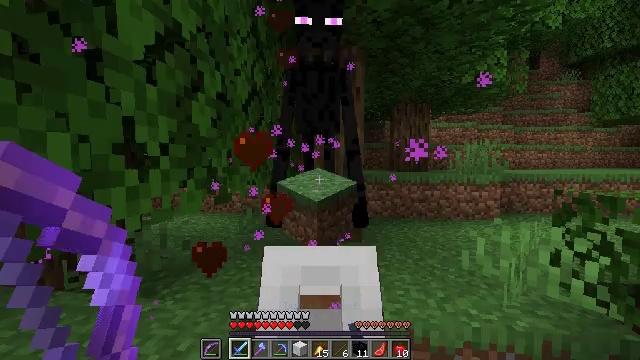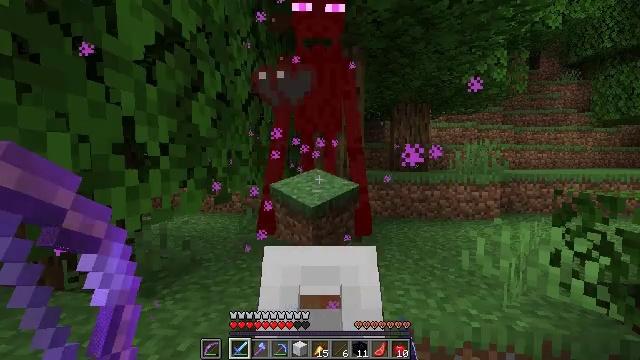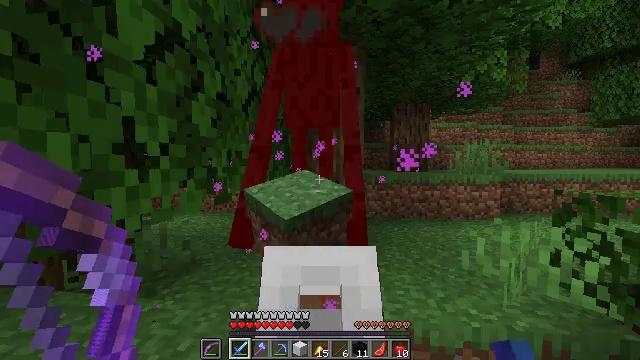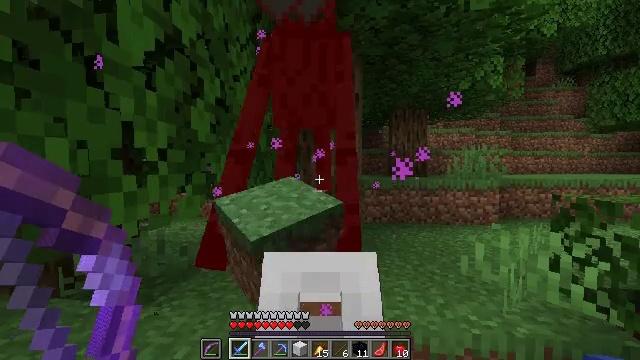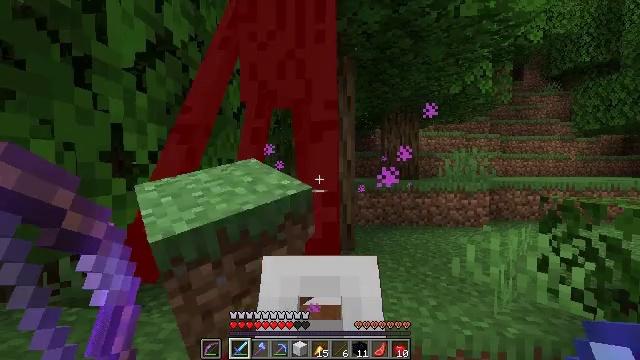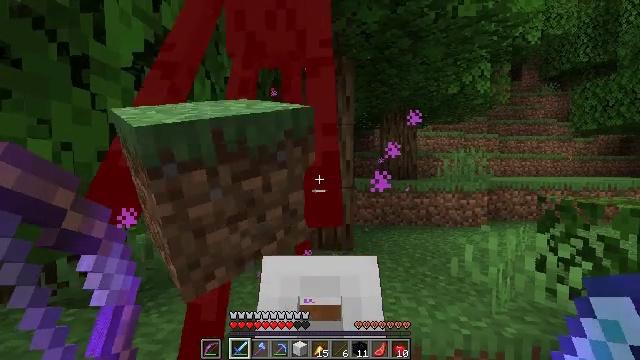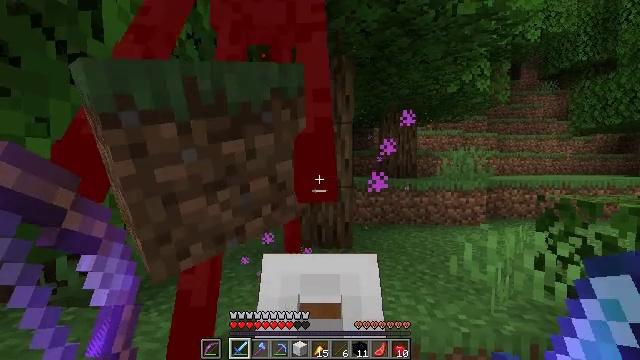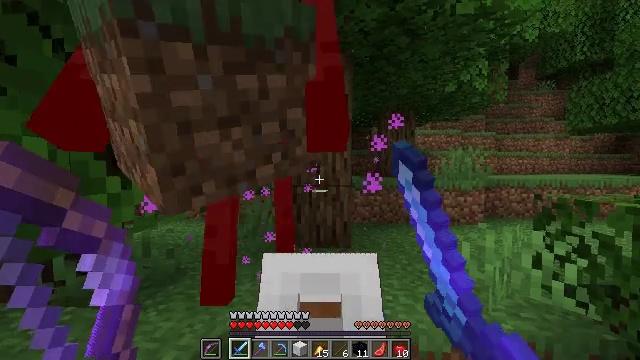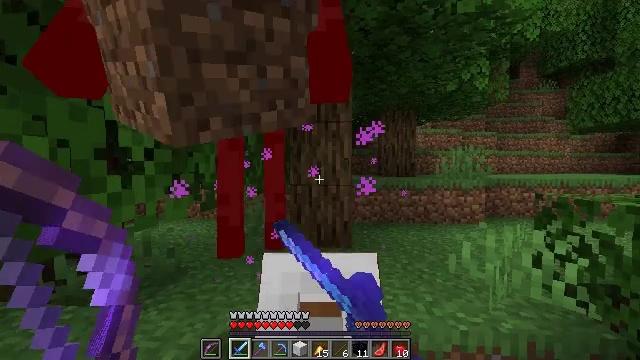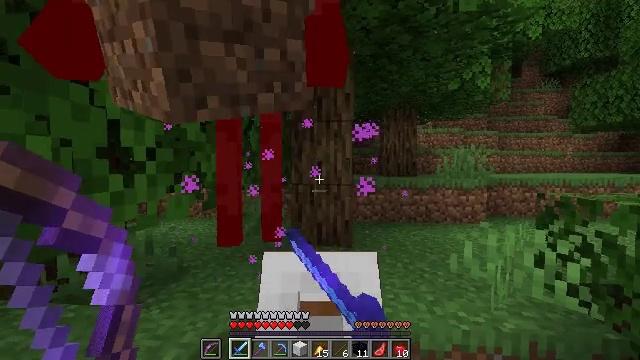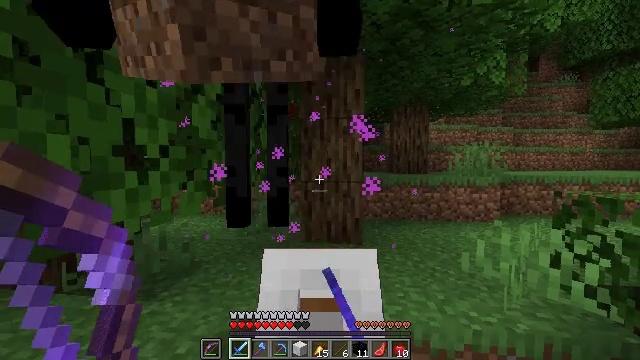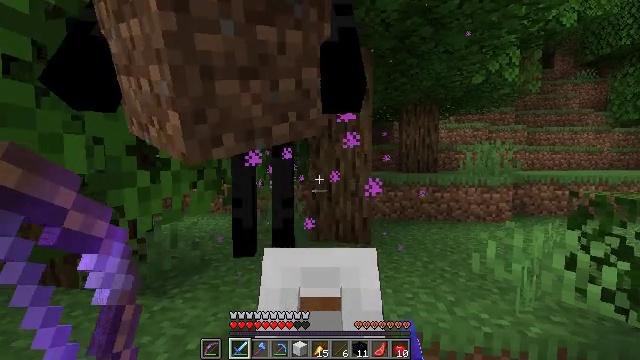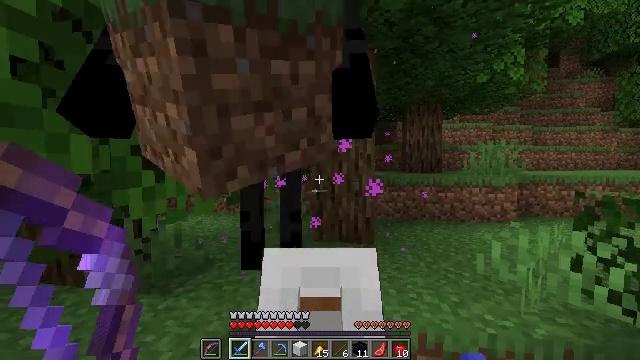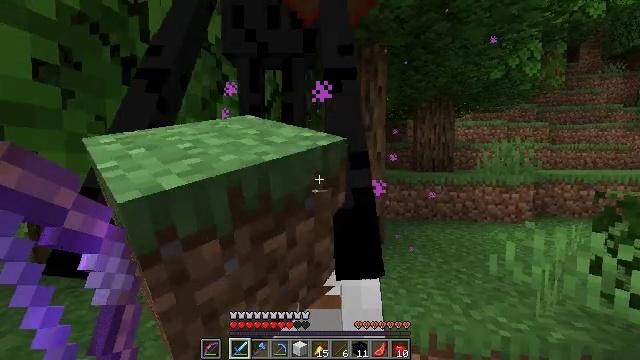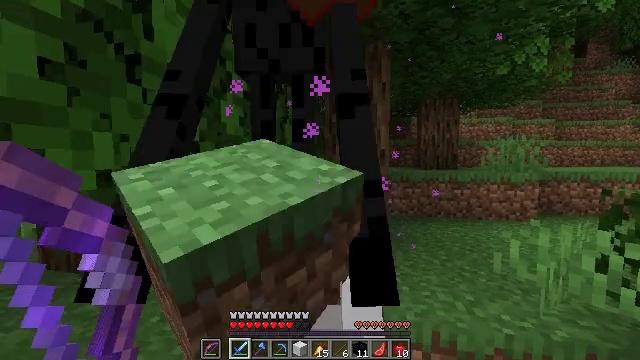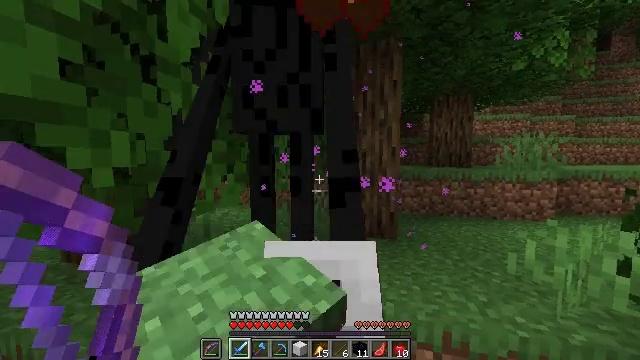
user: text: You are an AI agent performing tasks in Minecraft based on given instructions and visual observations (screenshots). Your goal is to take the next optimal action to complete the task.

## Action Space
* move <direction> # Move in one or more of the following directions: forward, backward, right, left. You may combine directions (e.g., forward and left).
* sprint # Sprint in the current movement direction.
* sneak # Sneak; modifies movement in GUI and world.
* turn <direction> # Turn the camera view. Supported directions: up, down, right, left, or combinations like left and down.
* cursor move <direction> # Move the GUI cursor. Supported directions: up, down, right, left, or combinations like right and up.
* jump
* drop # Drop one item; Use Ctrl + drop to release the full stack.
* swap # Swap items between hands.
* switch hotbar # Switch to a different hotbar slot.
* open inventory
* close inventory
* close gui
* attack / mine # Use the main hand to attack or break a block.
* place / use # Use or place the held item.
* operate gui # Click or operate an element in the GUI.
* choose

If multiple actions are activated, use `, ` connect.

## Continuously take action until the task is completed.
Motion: motion action
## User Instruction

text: Defeat an enderman.
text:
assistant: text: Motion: no_op
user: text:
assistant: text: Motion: no_op
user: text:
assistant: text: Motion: turn right and up
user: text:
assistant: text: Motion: no_op
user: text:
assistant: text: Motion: no_op
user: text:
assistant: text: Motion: attack / mine
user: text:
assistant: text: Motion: attack / mine
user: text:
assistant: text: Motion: attack / mine
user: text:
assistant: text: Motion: turn left
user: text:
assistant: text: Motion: turn left
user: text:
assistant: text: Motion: turn left
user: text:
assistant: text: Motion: no_op
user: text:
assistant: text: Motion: turn left
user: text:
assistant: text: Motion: turn left
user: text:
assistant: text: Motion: turn left
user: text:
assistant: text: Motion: attack / mine